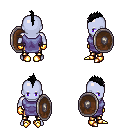
a pixel art fantasy rpg character, male body template, dark elf, purple skin, chain tabard jacket, gold greaves, black mohawk hairstyle, gold gloves, gold boots, shield, four views (front, back, left, right), 2x2 character sprite sheet, small pixel art, hard edges, no anti-aliasing